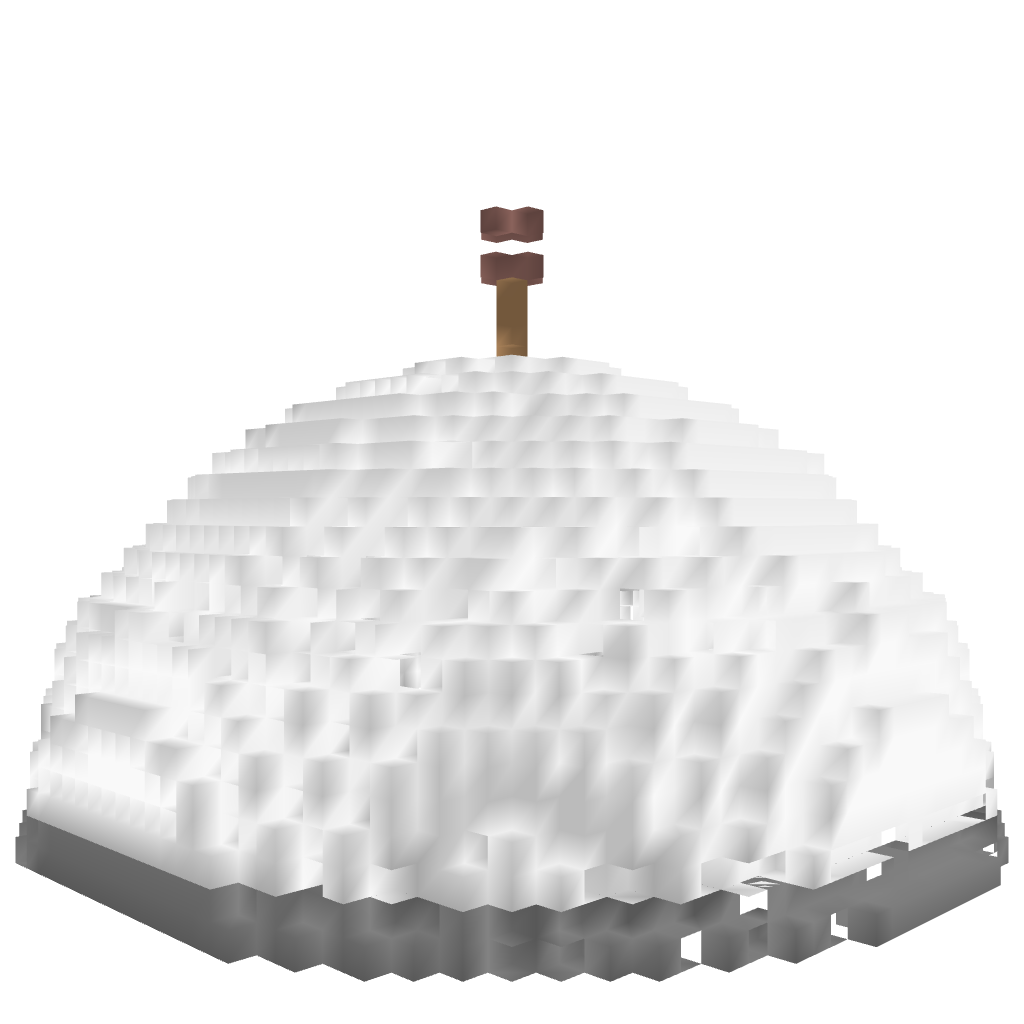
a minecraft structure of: Glass Dome bad low quality